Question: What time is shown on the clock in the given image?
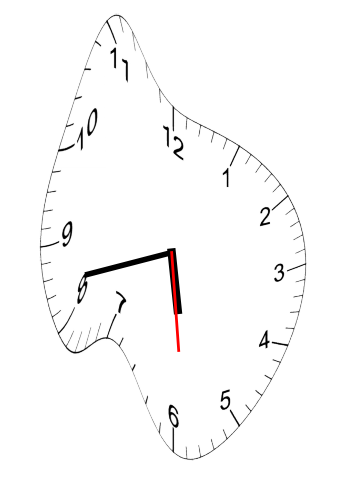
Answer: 05:42:29